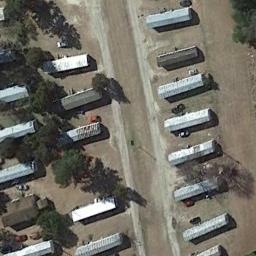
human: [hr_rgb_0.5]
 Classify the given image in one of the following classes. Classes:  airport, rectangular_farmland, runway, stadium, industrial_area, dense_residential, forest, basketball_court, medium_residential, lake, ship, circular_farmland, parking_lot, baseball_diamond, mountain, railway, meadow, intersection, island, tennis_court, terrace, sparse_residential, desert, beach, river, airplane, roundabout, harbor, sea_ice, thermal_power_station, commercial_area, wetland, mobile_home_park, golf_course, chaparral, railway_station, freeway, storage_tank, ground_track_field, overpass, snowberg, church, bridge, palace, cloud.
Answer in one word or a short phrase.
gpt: mobile_home_park